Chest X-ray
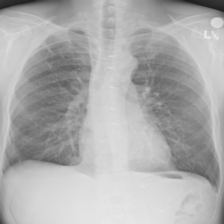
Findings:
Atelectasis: negative
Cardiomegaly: negative
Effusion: negative
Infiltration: negative
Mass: negative
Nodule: negative
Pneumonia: negative
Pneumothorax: negative
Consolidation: negative
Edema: negative
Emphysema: negative
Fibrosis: negative
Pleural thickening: negative
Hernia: negative